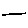
Label: line